Field crop: tomato
Growth stage: 1
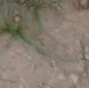
Species: cyperus